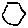
Label: hexagon